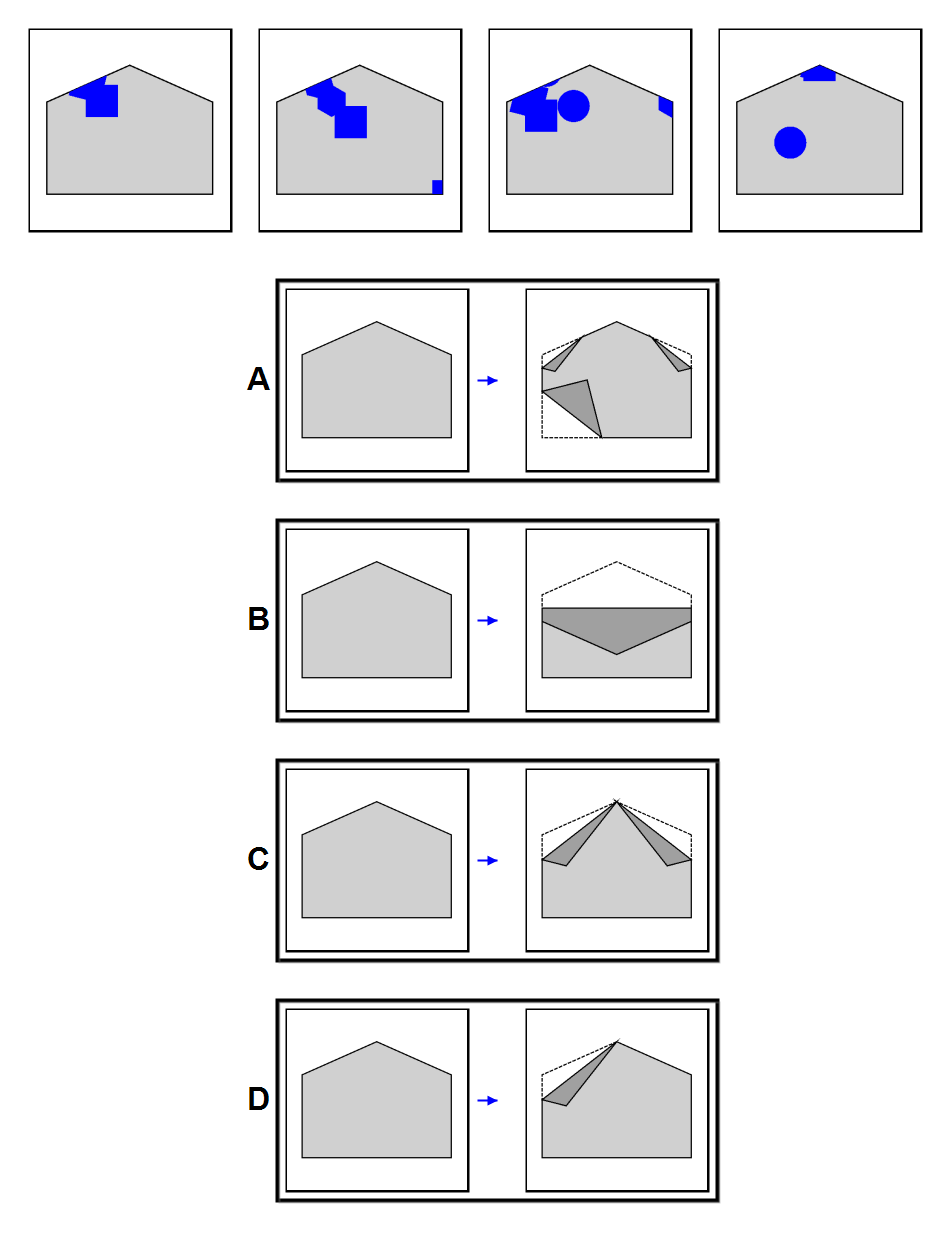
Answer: D